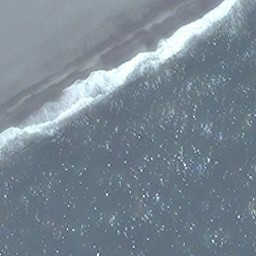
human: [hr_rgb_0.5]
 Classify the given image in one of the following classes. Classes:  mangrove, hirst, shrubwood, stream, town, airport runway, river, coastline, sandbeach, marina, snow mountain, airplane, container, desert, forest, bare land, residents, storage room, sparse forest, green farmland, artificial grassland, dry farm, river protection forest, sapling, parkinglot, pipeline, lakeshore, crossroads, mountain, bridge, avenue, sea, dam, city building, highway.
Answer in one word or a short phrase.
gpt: coastline